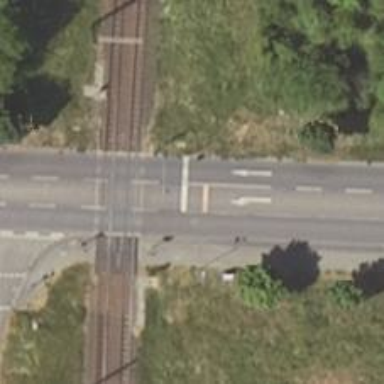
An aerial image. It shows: Level crossing where the railway intersects with the road controlled by traffic signals.